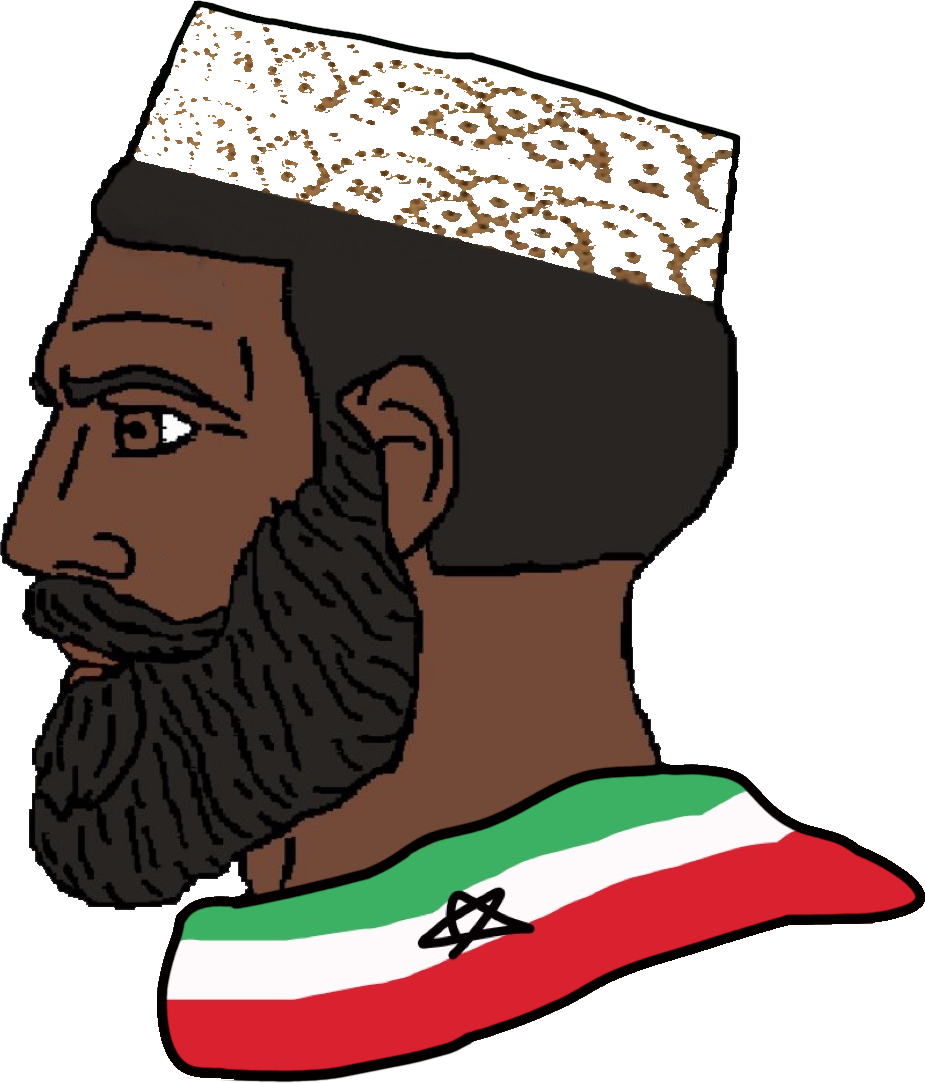
Label: 4_Yes_Chad